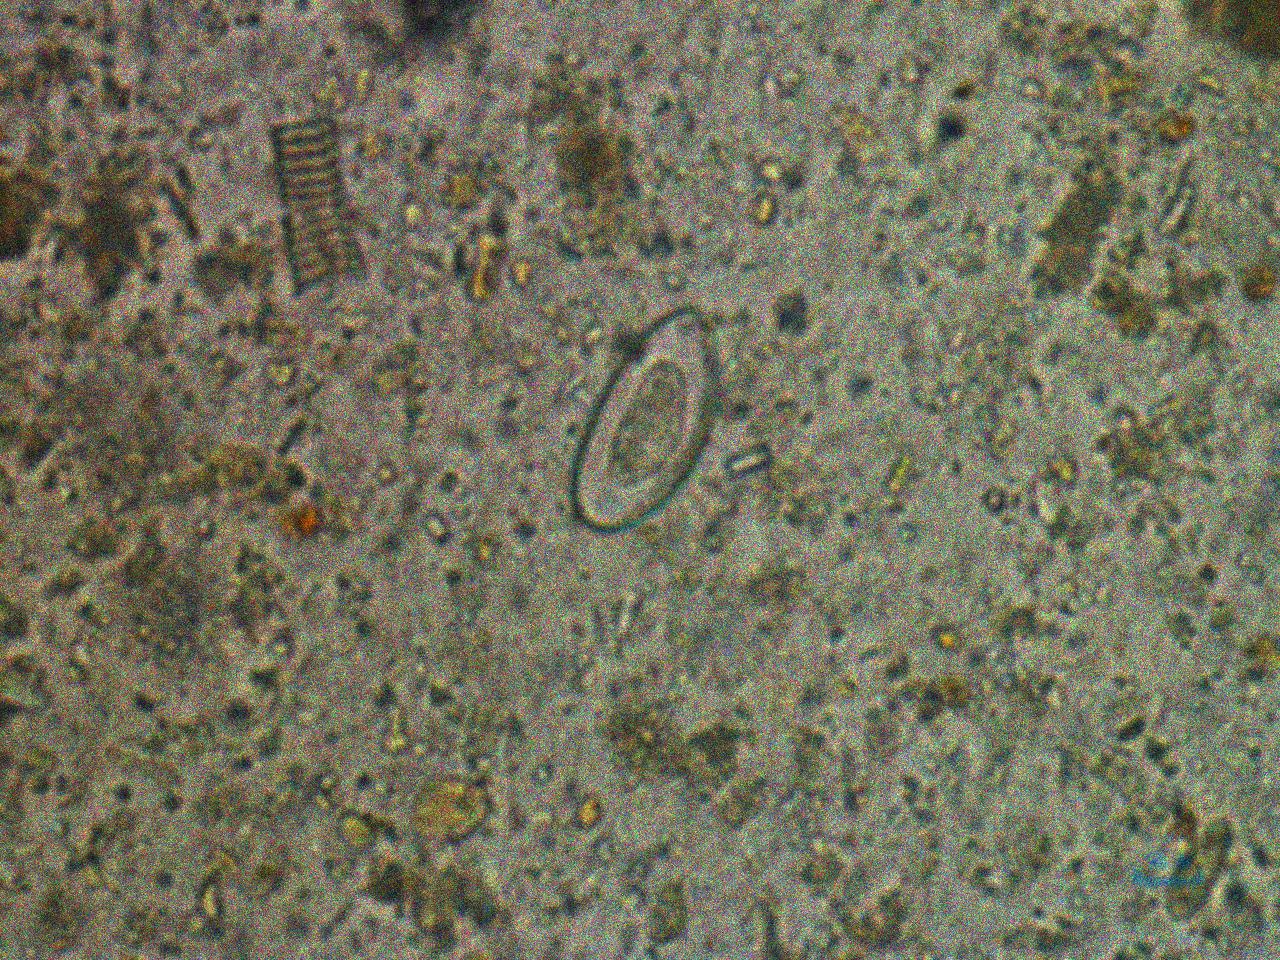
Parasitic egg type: Enterobius vermicularis